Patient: sex M, age 48
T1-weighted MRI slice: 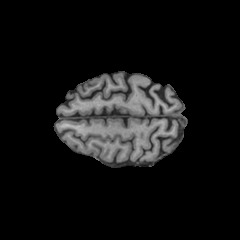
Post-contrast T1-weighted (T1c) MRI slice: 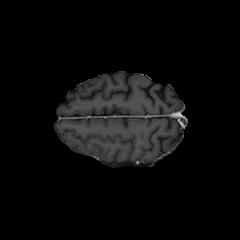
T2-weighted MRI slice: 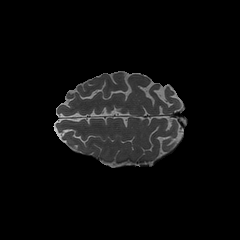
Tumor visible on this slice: no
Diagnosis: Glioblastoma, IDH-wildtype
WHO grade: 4